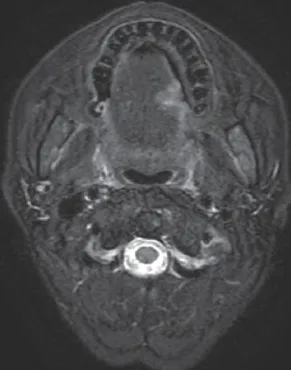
Pre- and post-treatment MRI of nasopharyngeal carcinoma and tongue cancer. (C) MRI depicting the left tongue lesion.
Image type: radiology (mri)